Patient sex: F
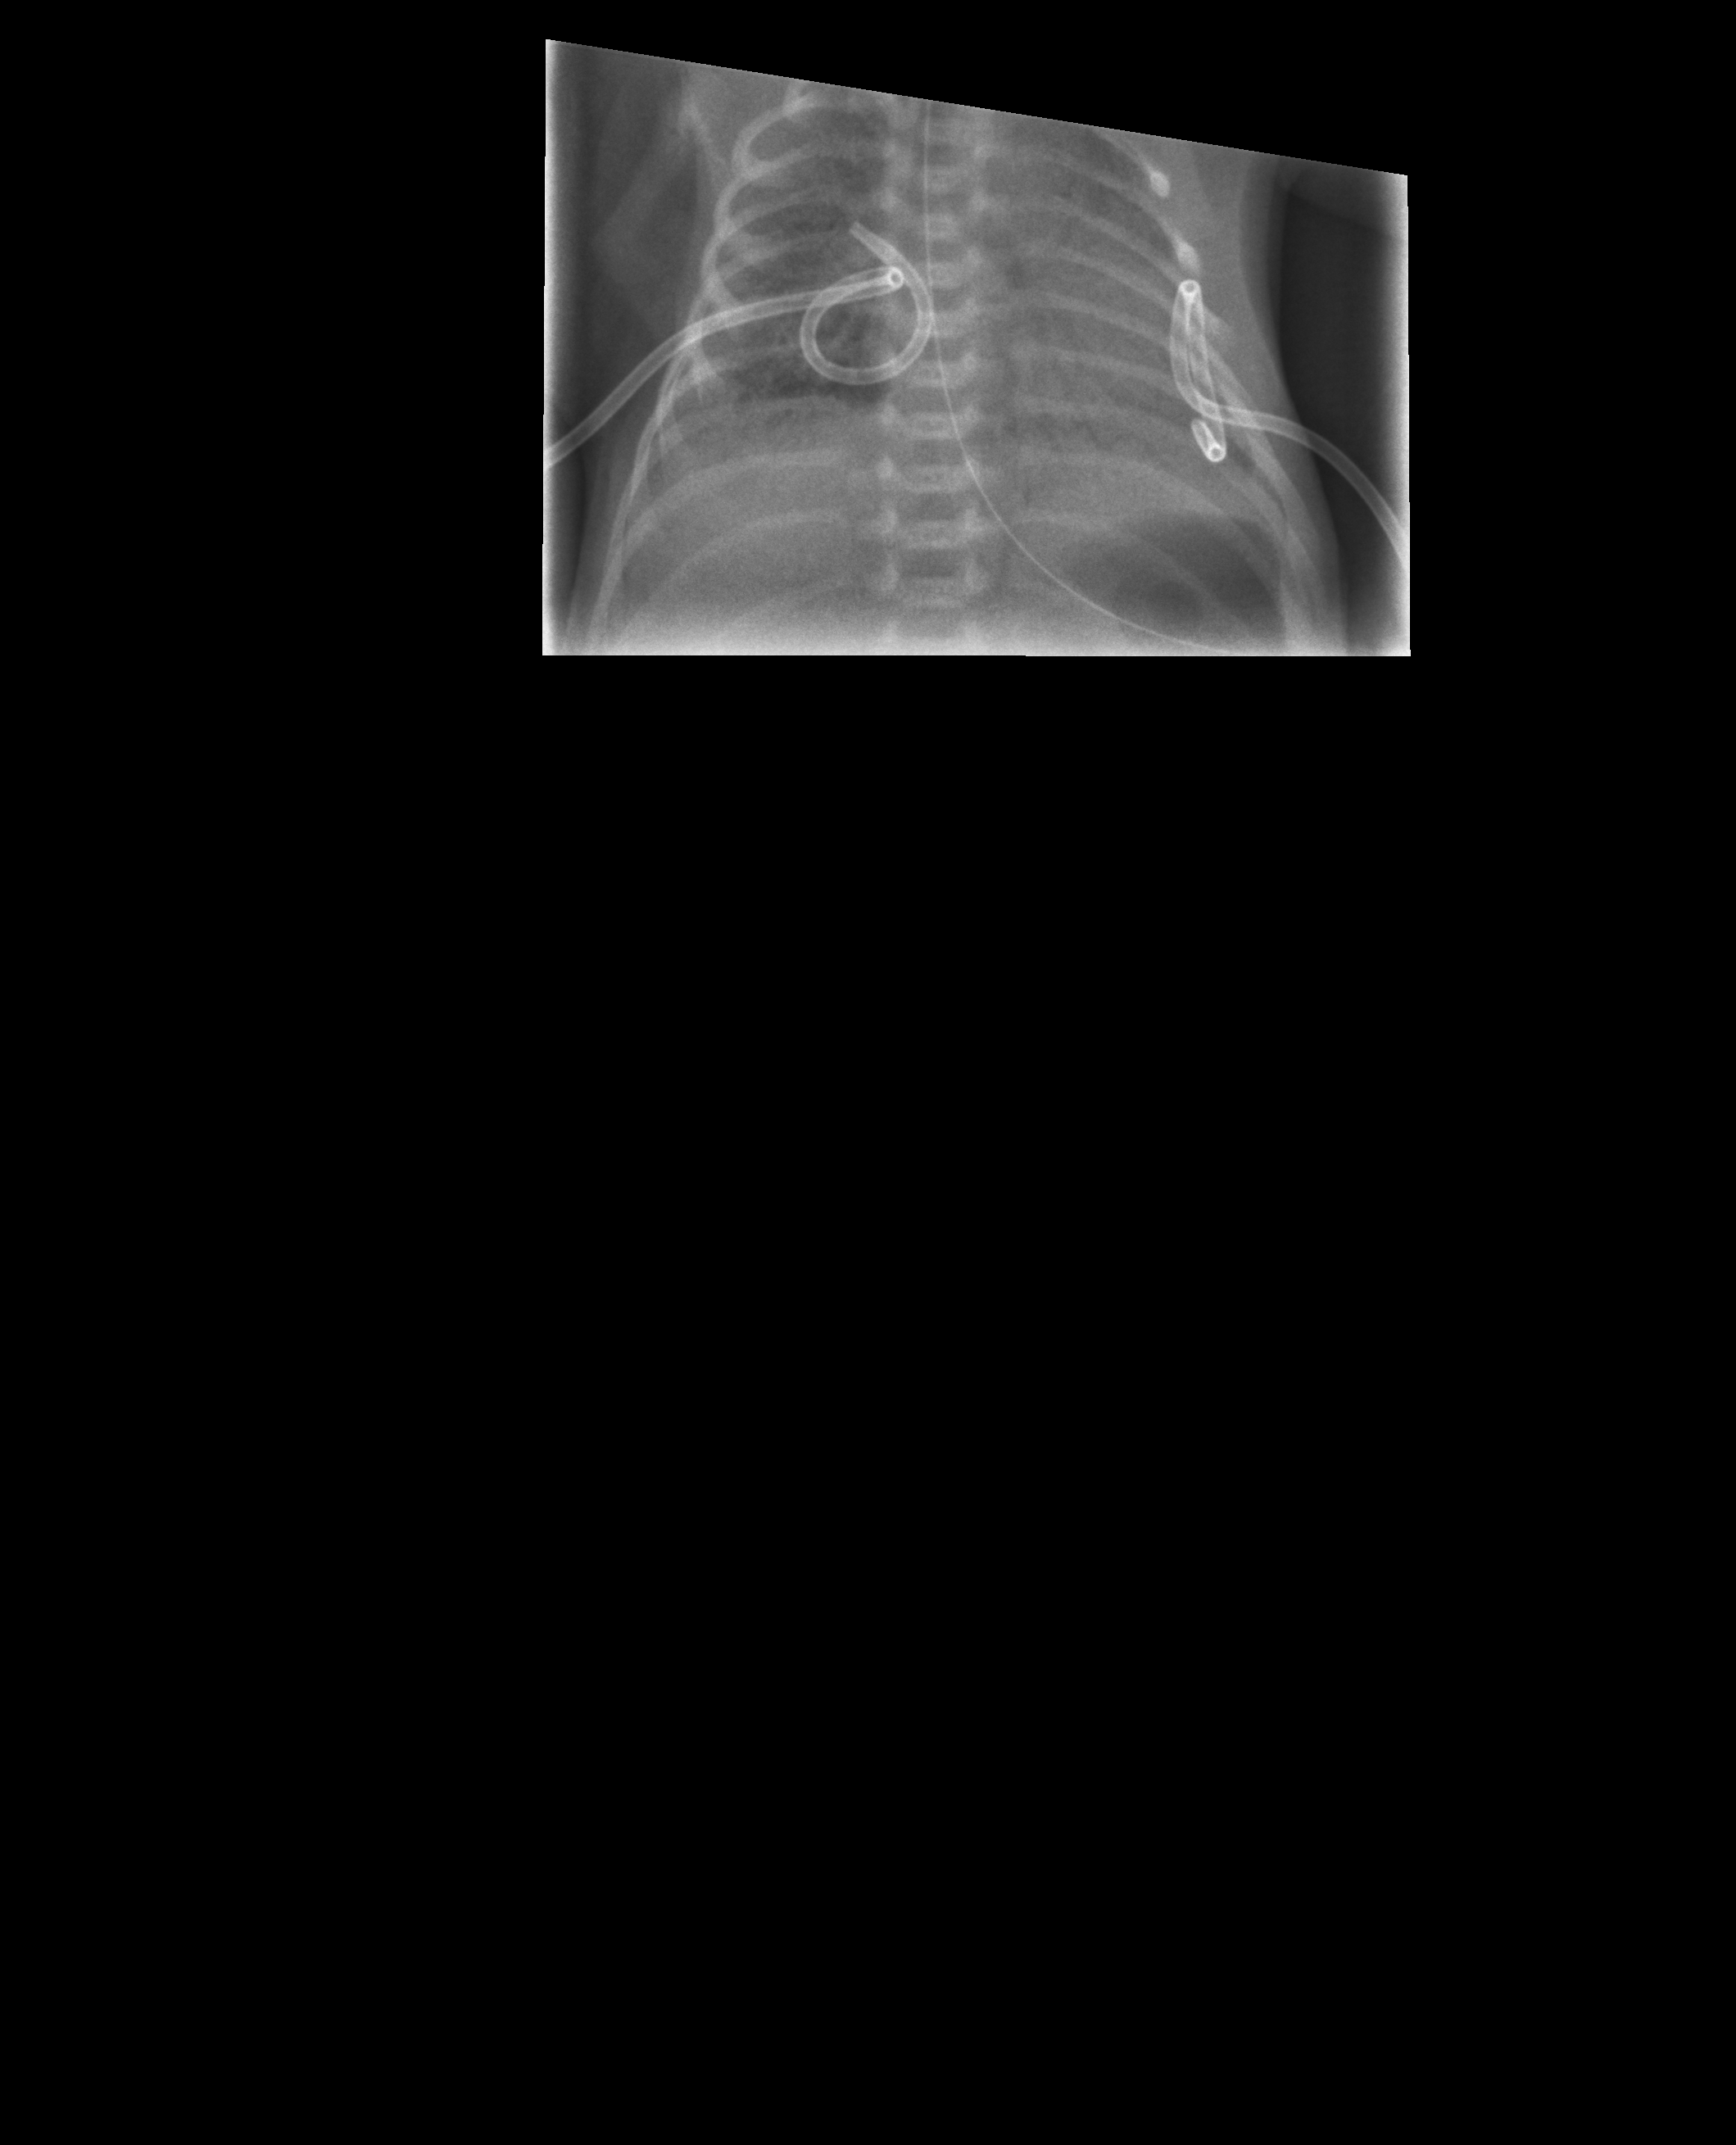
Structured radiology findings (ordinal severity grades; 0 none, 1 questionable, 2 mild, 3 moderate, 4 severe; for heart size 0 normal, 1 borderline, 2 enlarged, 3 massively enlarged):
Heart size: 1
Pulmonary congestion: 0
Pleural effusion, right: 2
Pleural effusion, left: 0
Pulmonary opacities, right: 0
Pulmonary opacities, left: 2
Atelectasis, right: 2
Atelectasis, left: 2